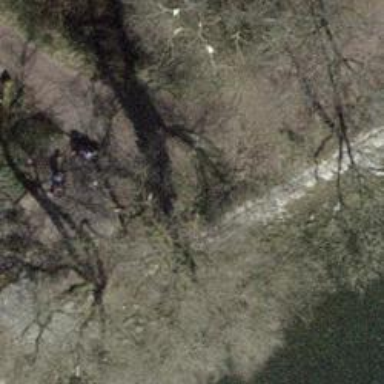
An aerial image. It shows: Bench for seating.